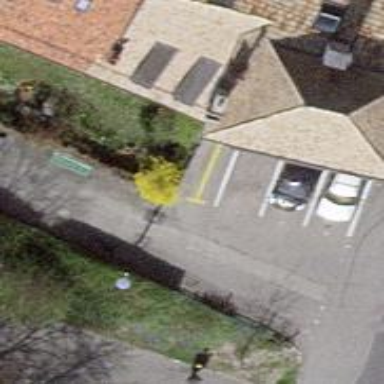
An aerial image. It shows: Bollard barrier.